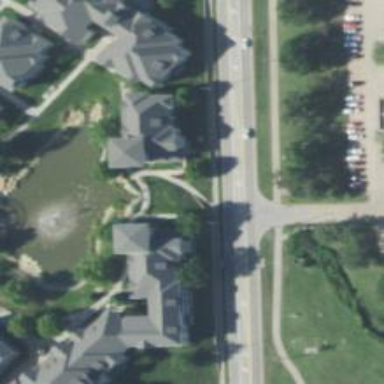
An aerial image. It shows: Footway.